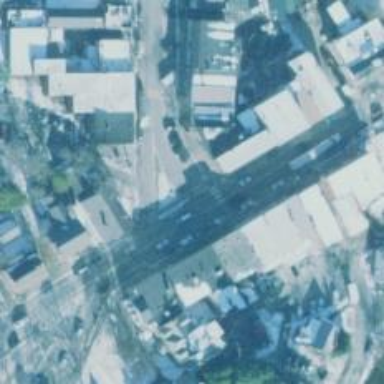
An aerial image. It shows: Marked crossing on the road.